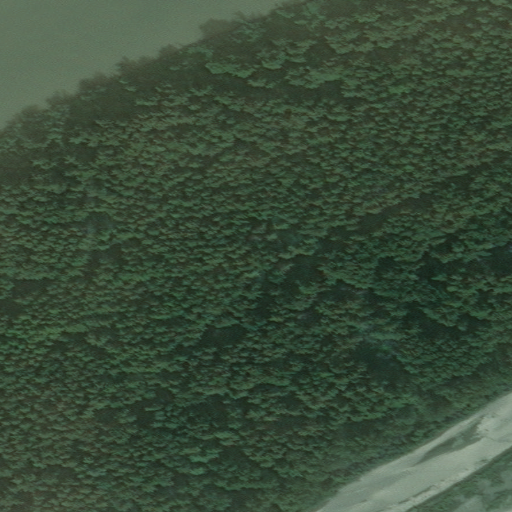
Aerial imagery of island in Alaska named Yusdishlaq' containing only unknown